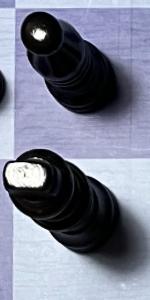
Label: King_Black